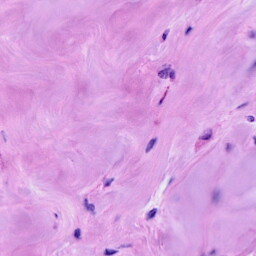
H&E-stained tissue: Breast